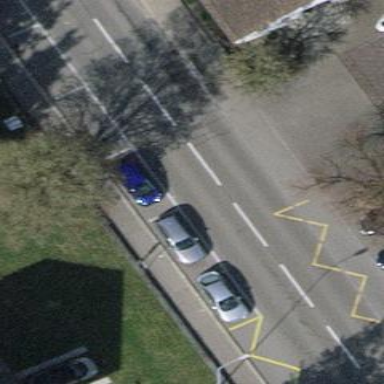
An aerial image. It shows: Street-side parking area.